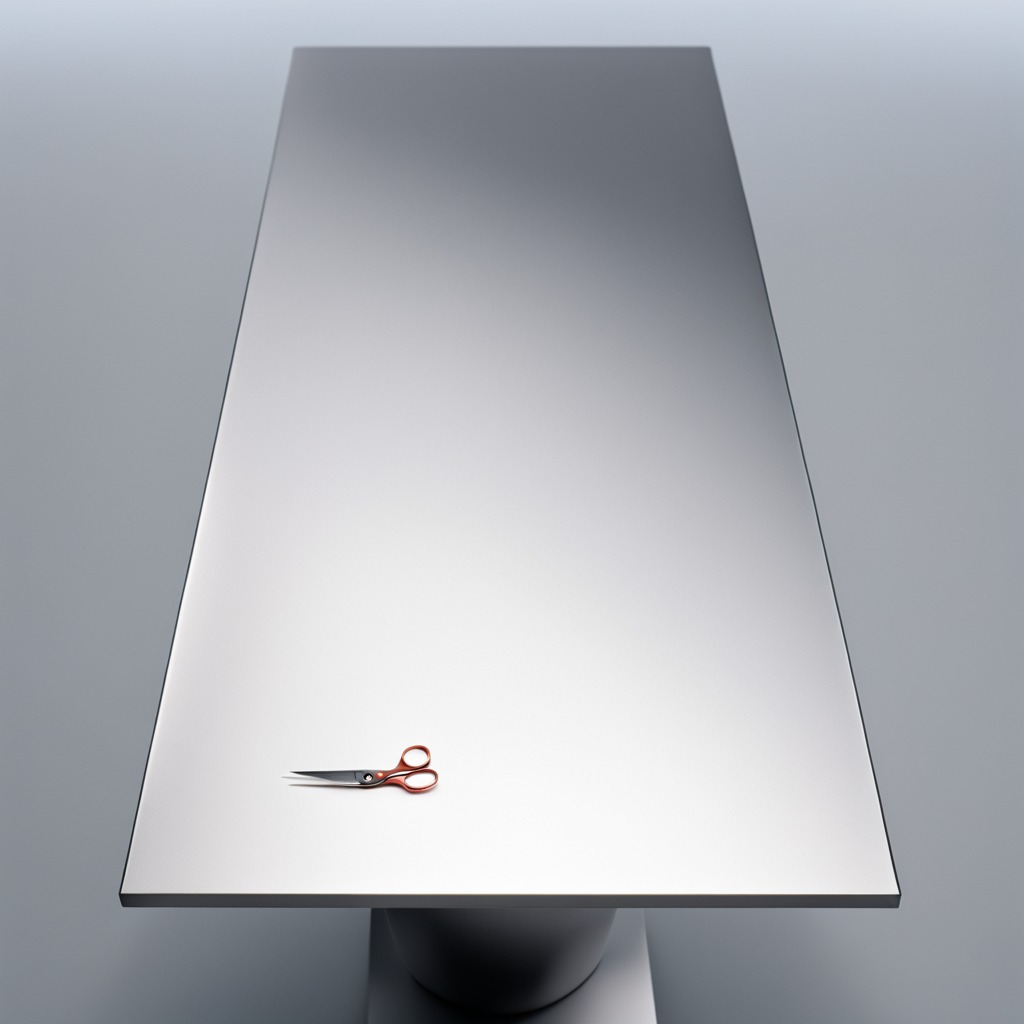
A scissor is lying on the stainless steel table in a high-end prototyping lab.